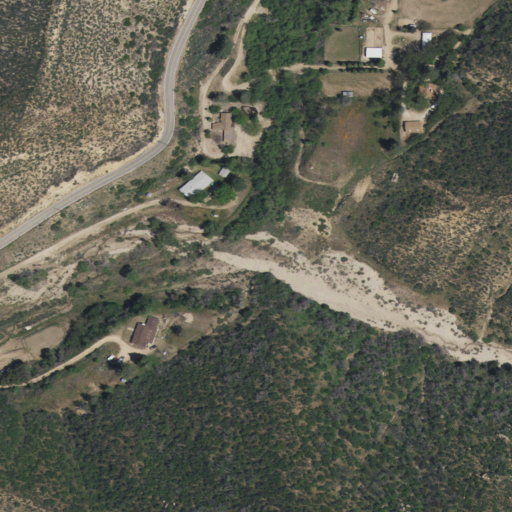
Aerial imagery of valley in California named Hiatt Canyon containing shrub, grassland, open development, low intensity development, woody wetlands, and evergreen forest